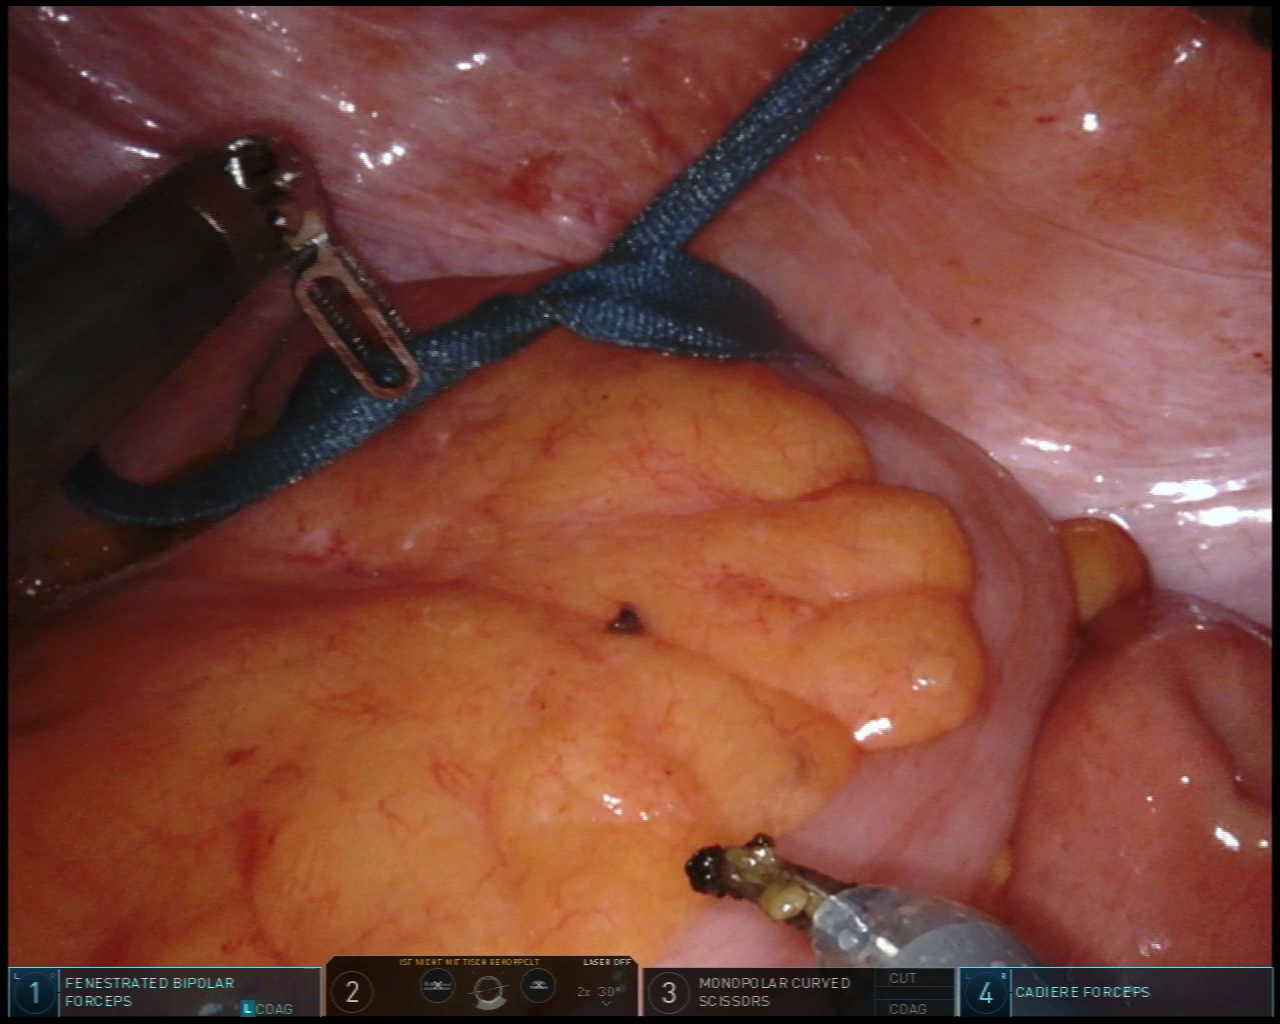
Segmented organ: colon
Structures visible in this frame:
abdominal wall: yes
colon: yes
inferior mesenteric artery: no
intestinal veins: no
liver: no
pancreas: no
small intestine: yes
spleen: no
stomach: no
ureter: no
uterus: no
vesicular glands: no